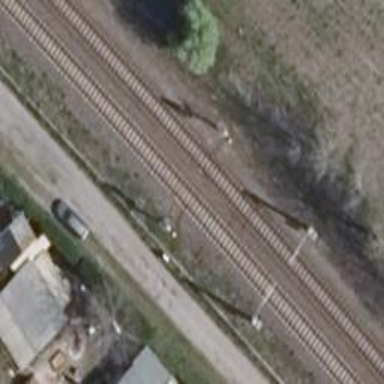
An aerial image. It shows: Railway signal.